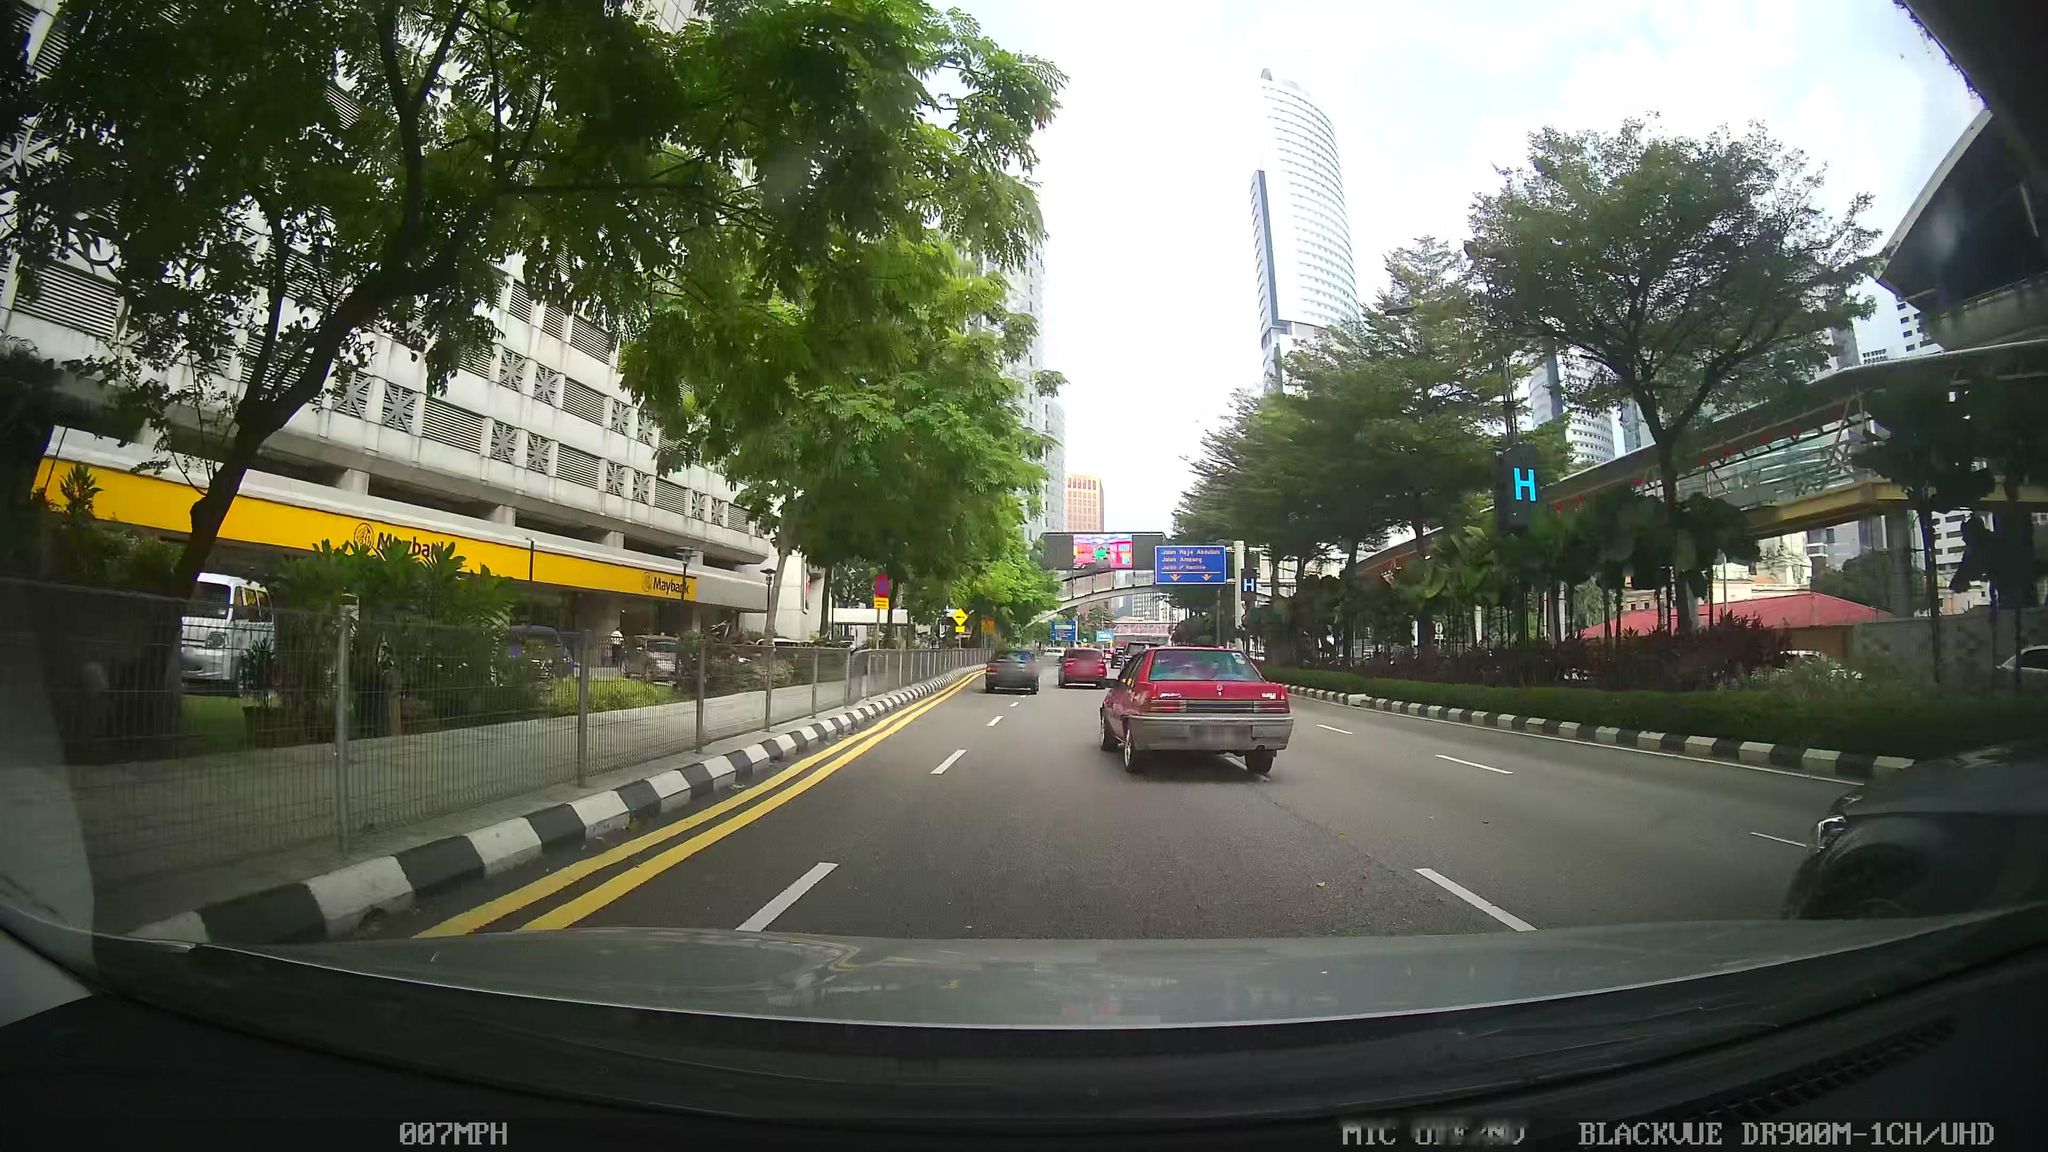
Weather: clear
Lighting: day
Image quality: good
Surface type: driving surface
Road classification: track, steps, footway
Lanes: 1
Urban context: urban centre
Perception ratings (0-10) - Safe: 5.29, Lively: 8.49, Beautiful: 1.49, Boring: 1.64, Depressing: 3.25, Wealthy: 6.17